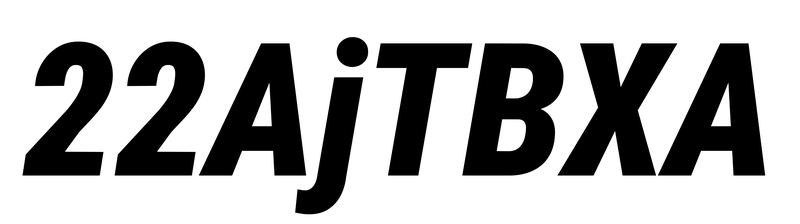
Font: Roboto-Italic_Condensed_Black_Italic